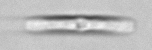
Label: pennate